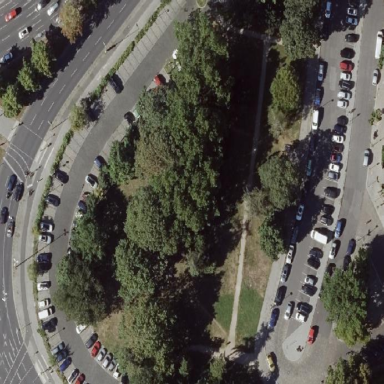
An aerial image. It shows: Park.